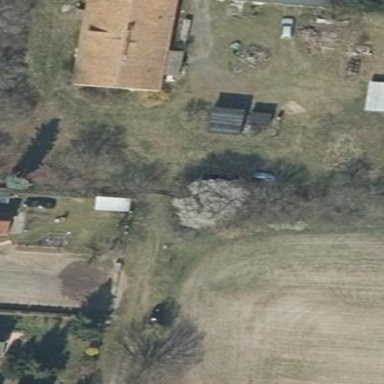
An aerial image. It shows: Isolated dwelling in residential area.